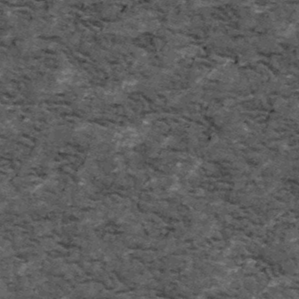
Label: frost